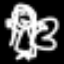
Label: angel